Field crop: maize
Growth stage: 2
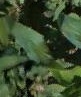
Species: maize